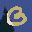
Label: 3